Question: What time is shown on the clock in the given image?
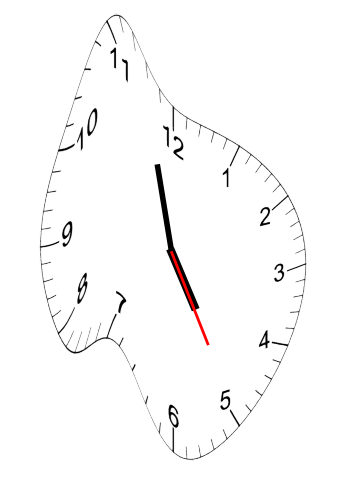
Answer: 04:57:25